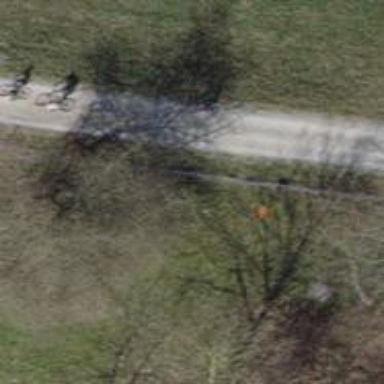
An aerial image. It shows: Pipeline marker.